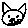
Label: cat